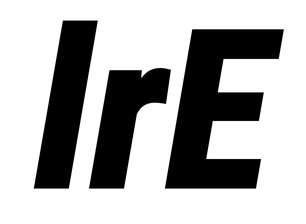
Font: Roboto-Italic_Condensed_Black_Italic